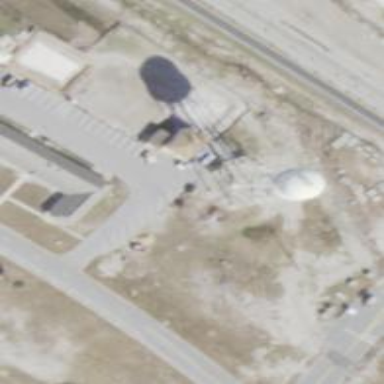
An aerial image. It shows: Water tower that is man-made.